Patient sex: M
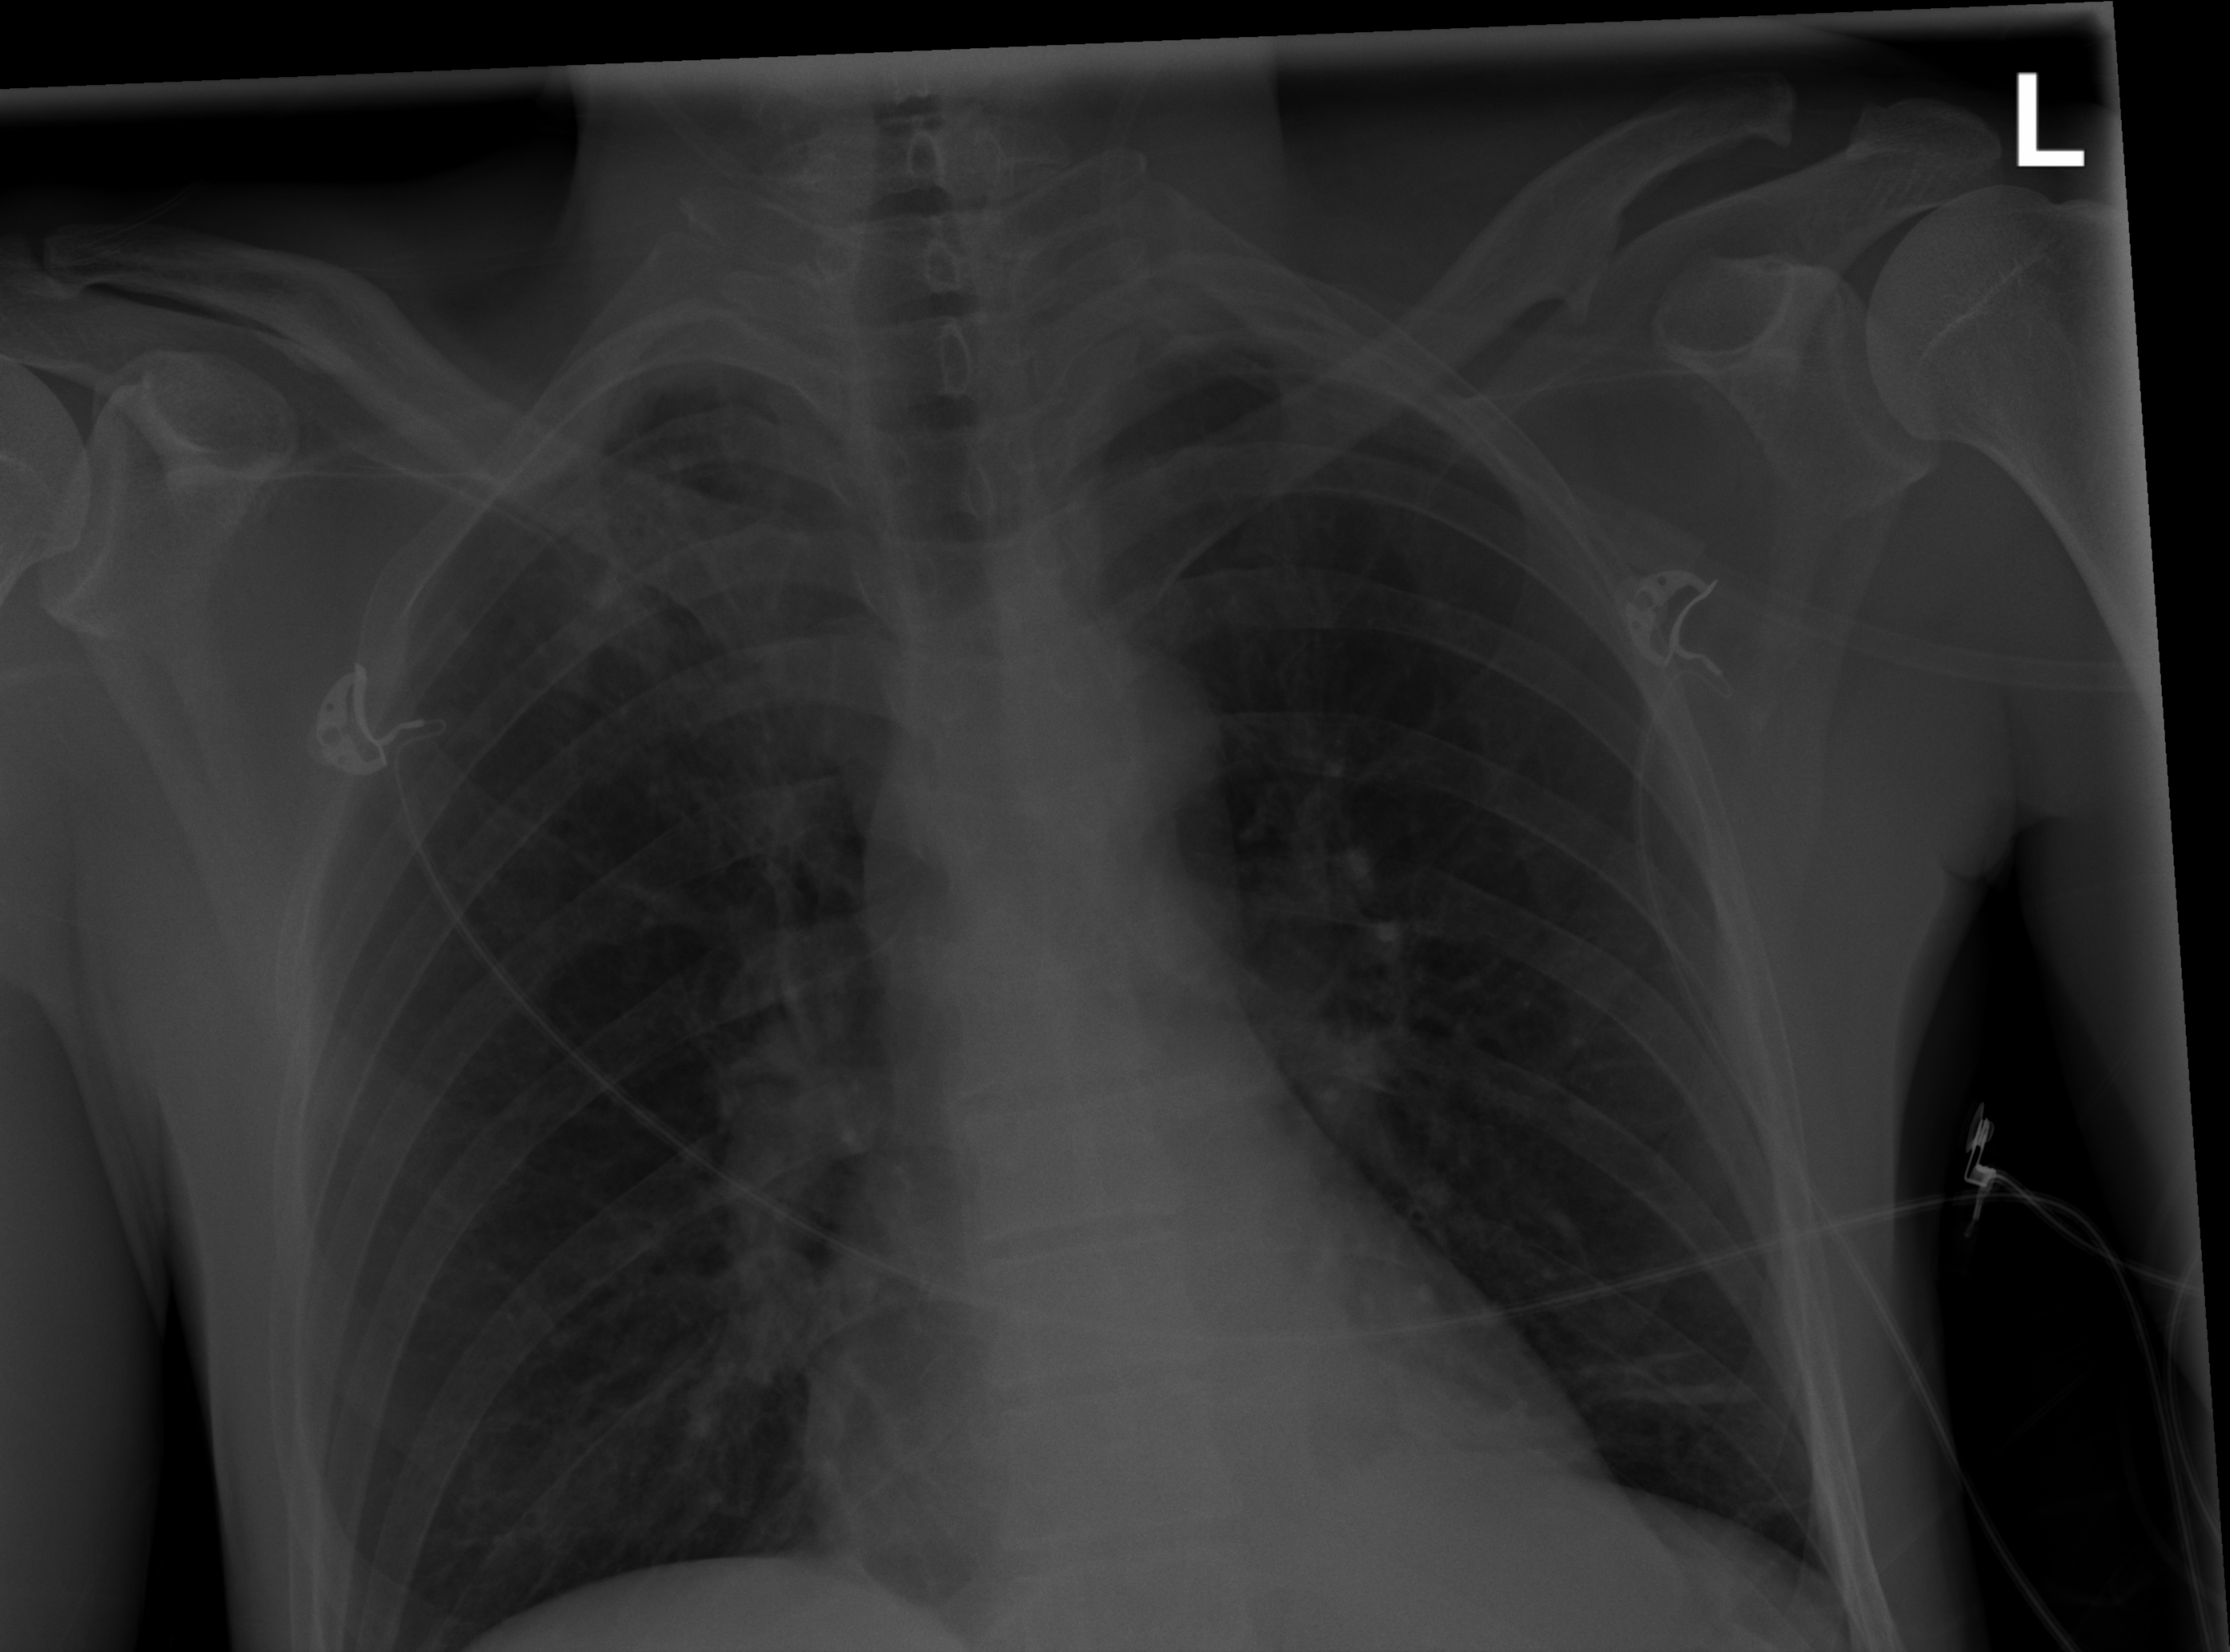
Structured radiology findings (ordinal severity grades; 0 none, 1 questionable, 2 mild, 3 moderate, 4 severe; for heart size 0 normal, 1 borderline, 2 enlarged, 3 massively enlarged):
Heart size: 0
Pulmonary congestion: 0
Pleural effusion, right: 0
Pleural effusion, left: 0
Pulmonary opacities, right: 1
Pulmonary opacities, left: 0
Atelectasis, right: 2
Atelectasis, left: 0